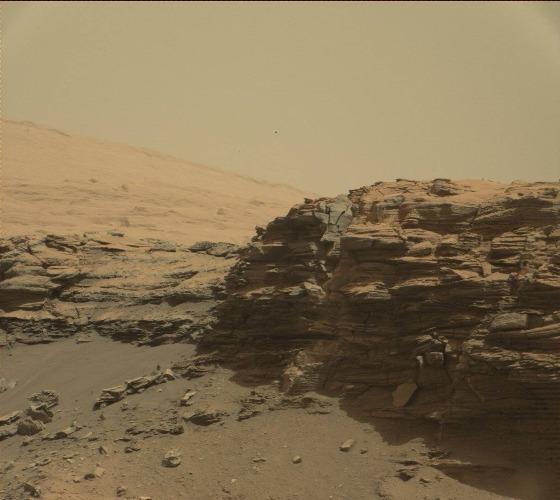
Terrain classes present: Bedrock, Gravel / Sand / Soil, Rock, Shadow, Sky / Distant Mountains